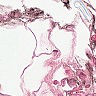
Metastatic tissue present: no